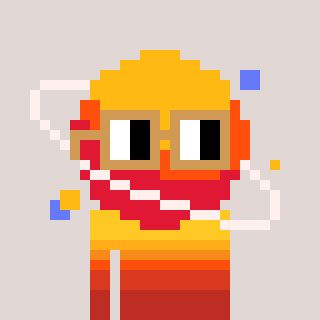
a pixel art character with square brown glasses, a saturn-shaped head and a gunk-colored body on a warm background